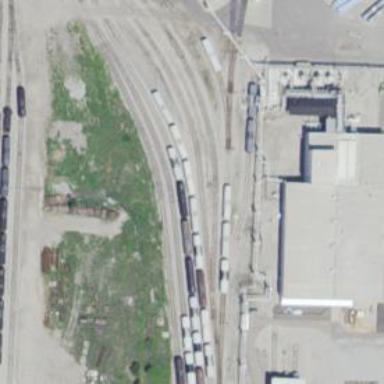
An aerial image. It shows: Railway yard.